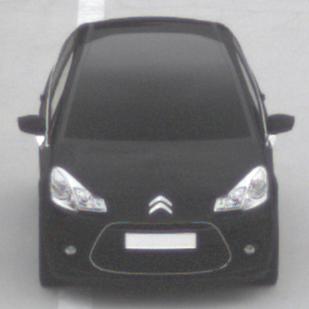
Make: Citroen
Model: C3 1.1
Detailed model: C3 (II)
Model produced from: 2010/01
Model produced until: 2012/03
Doors: 5
Color: black
Road condition: dry road
Daytime: morning or afternoon
Contrast: low contrast